Interaction volume radius: 10 \u00c5
Interaction volume height: 10 \u00c5
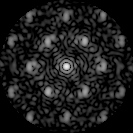
Disorder parameter: 0.4497